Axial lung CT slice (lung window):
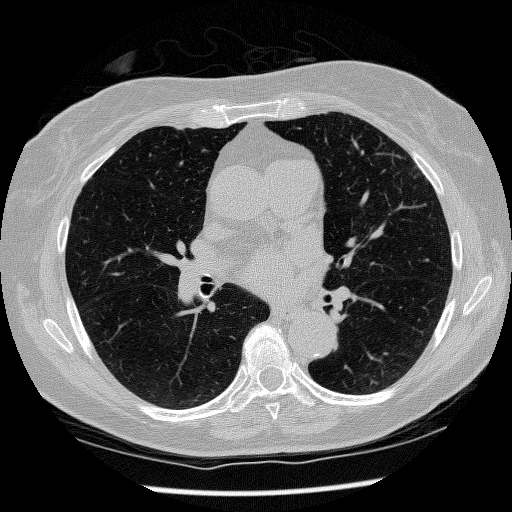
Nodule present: no